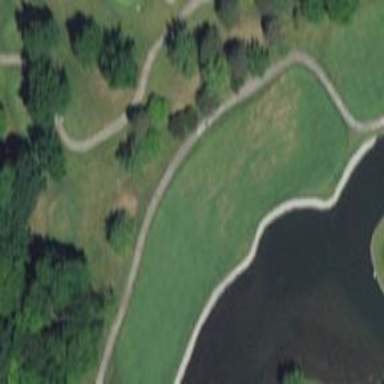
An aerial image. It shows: Golf fairway in the image.